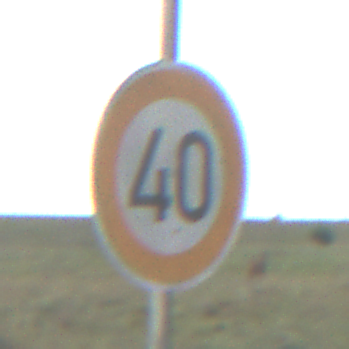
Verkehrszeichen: Geschwindigkeit40
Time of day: Night
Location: Outdoor (Nature)
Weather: Clear
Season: NotSpecified
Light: Natural